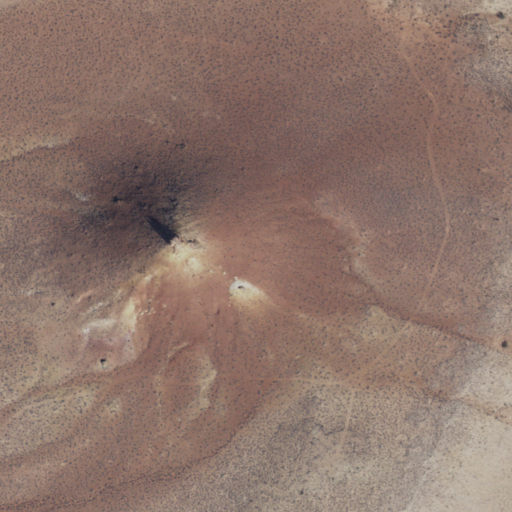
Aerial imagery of mountain in Arizona named Red Butte containing shrub, grassland, and barren land